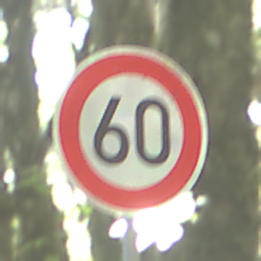
Verkehrszeichen: Geschwindigkeit60
Umgebung: Outdoor, Nature
Tageszeit: Midday
Wetter: Clear
Licht: Natural
Jahreszeit: NotSpecified
Kontrast: LowContrast